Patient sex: M
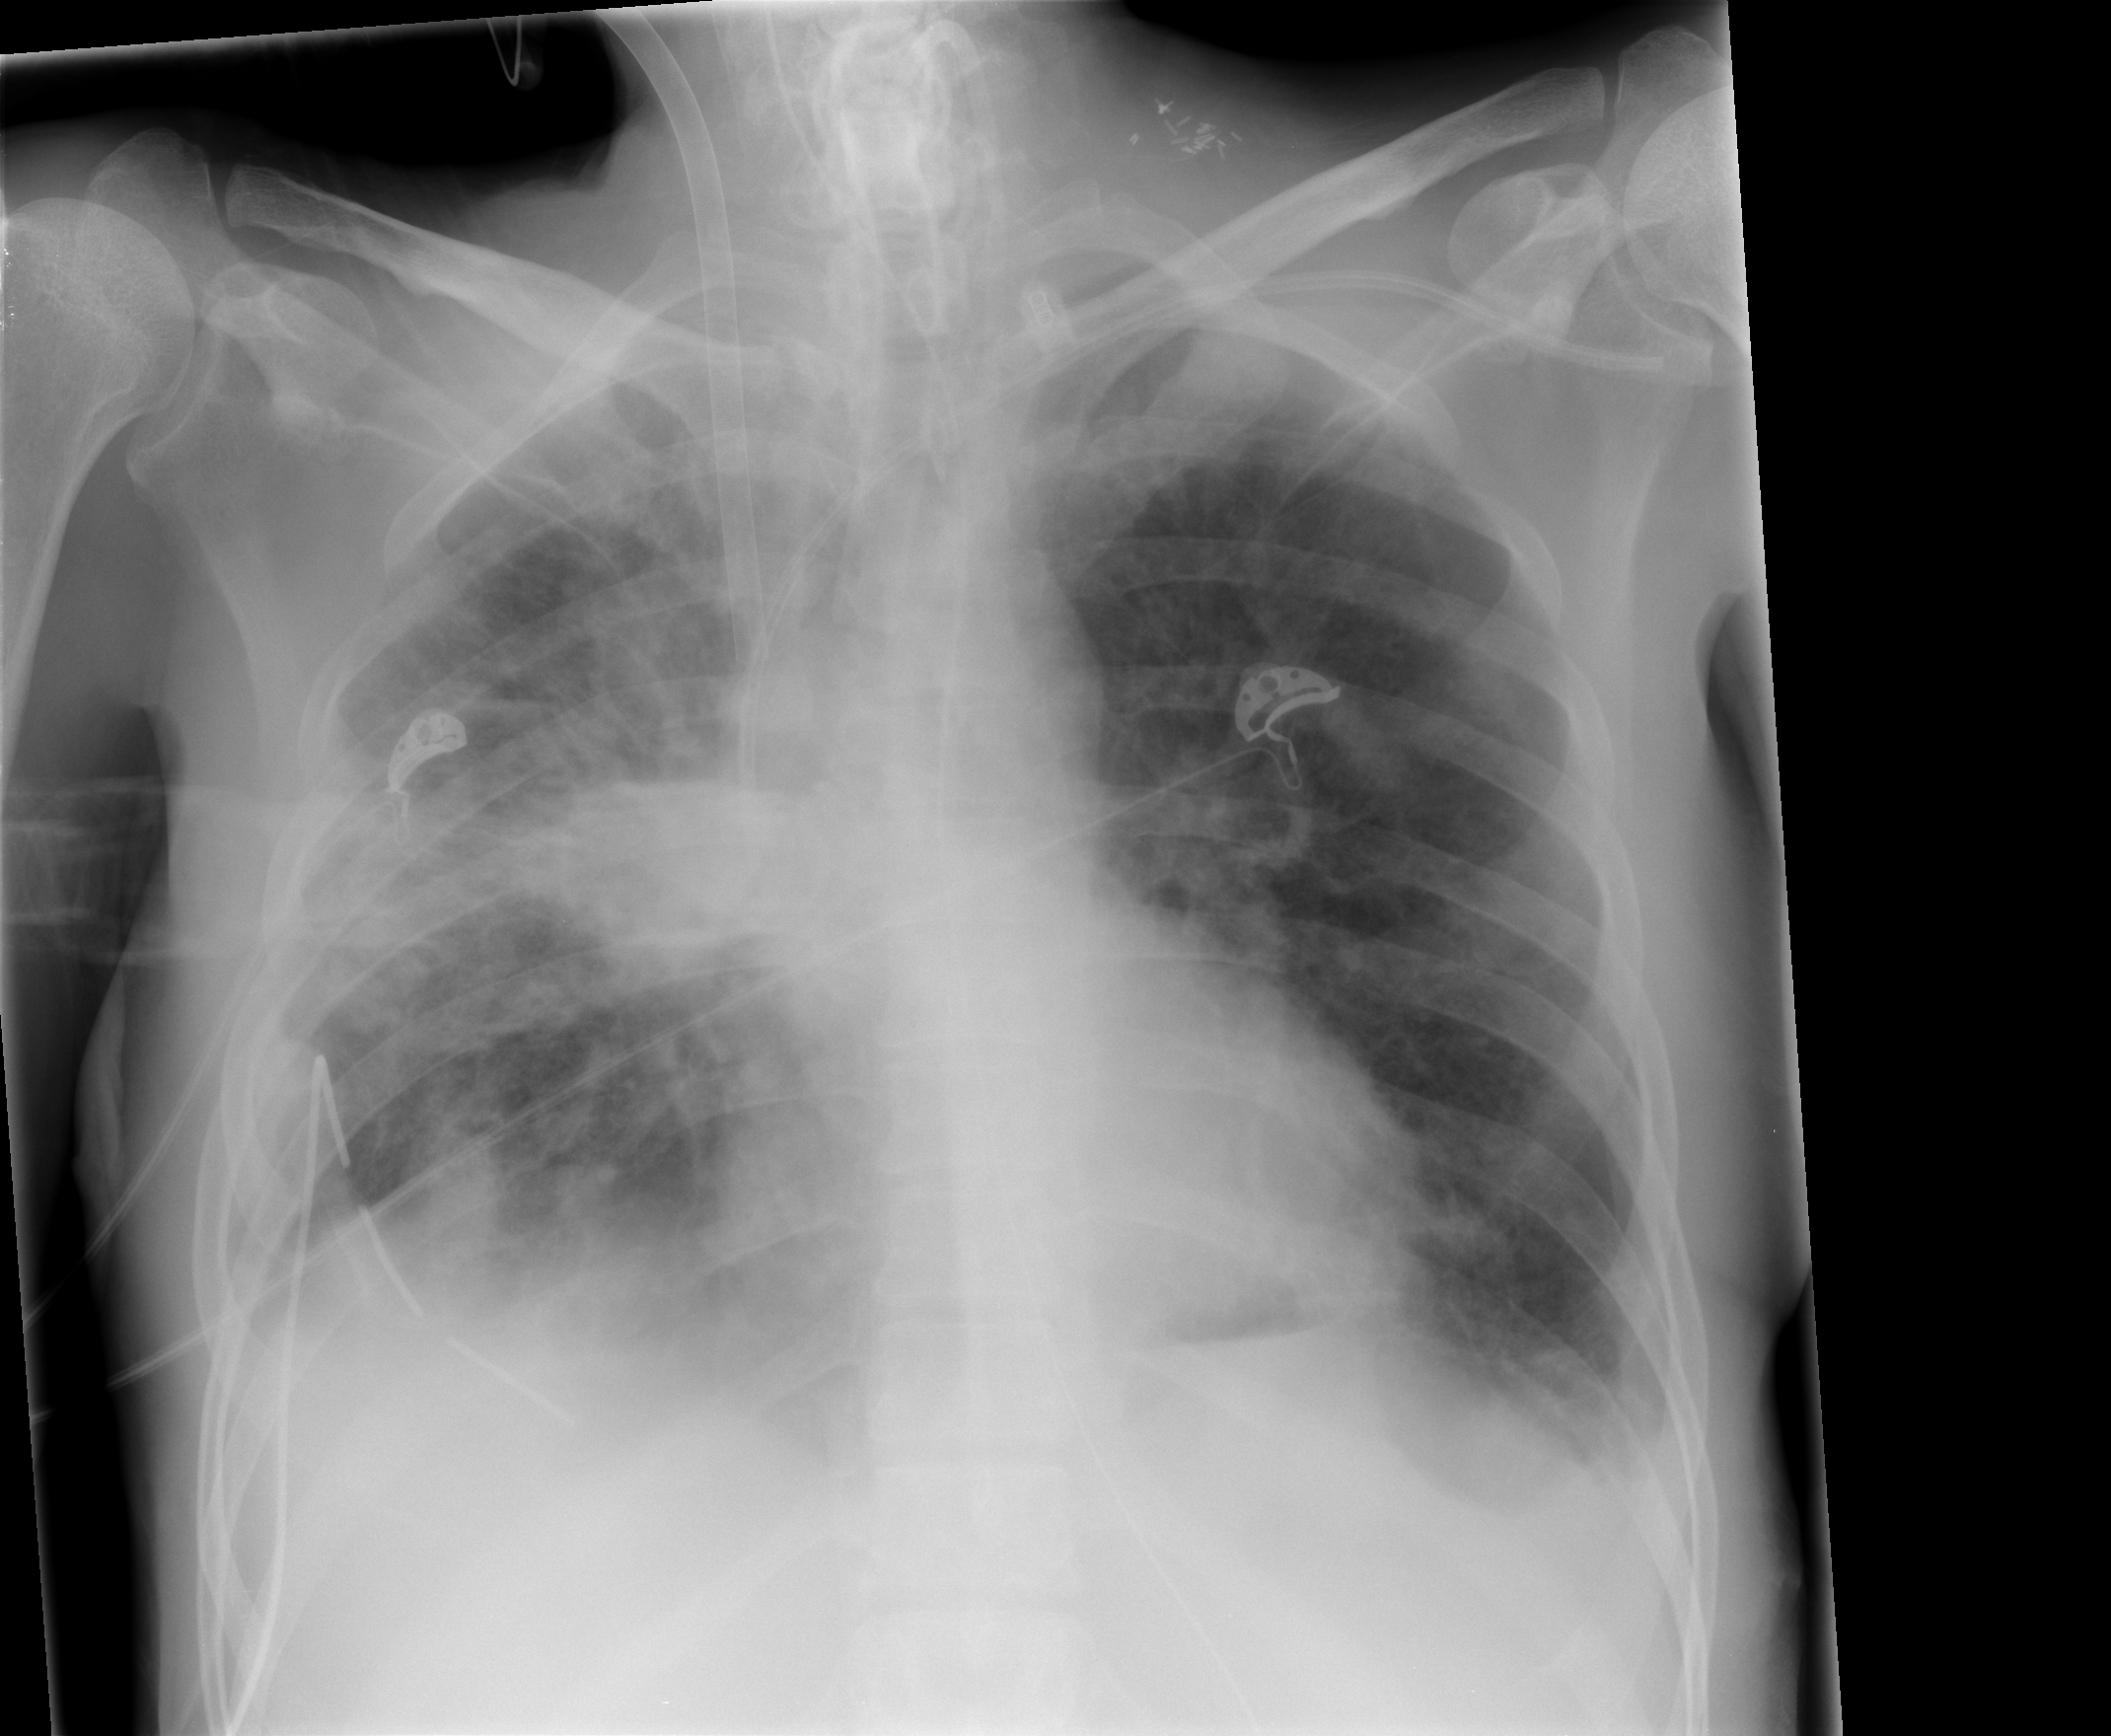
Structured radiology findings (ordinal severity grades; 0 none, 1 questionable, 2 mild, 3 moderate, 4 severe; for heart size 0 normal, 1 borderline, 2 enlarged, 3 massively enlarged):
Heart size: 1
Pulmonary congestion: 2
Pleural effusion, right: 2
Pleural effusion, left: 2
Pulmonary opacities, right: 3
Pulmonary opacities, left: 2
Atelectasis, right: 2
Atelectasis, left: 2